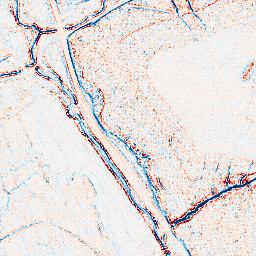
Category: edge_preserving
Decomposition family: bilateral
Decomposition parameters: d: 5
sigma_color: 75
sigma_space: 50
Upsampling method: sinc_blackman
Upsampling parameters: scale: 4
kernel_size: 8
Upsampling scale: 4